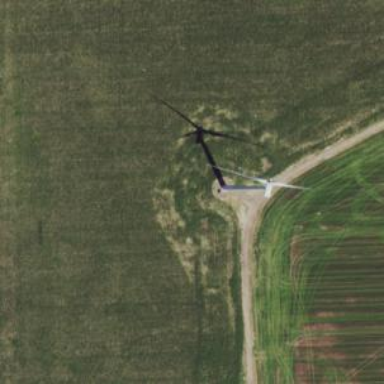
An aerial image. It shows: Wind generator using wind turbines of horizontal axis.